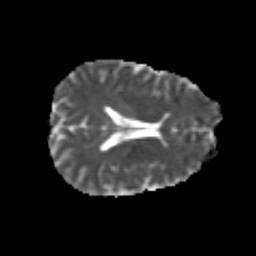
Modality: MD
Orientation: axial
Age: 20
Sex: male
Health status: healthy
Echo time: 0.074 s